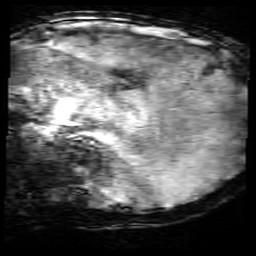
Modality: SWI
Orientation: sagittal
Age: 9
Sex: male
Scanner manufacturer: siemens
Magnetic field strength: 3 T
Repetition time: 0.027 s
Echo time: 0.02 s